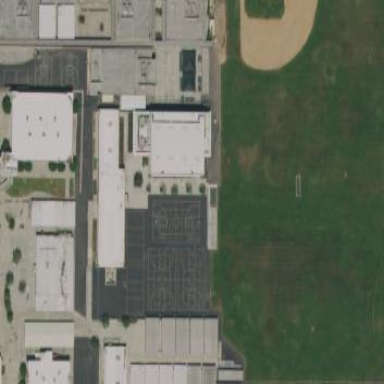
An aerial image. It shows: School.